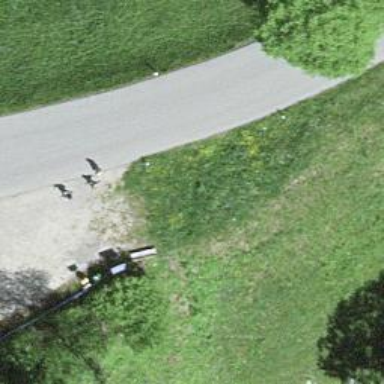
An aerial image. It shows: Brown bench in the vicinity.